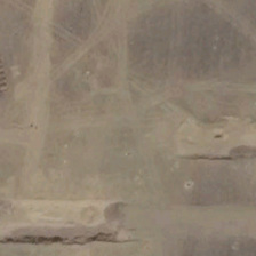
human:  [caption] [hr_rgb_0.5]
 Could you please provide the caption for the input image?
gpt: There are two narrow shapes on the bare ground.

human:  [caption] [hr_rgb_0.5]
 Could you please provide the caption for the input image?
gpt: this is a tract of bareland with some striped trace and two rectangular mounds .

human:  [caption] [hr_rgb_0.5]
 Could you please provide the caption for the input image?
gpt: There are two narrow shapes on the bare earth.

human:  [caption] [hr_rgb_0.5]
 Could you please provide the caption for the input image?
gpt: this bareland looks neat and flat with several dirt roads on it .

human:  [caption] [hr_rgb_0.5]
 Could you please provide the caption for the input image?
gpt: it is a piece of gray green bareland .